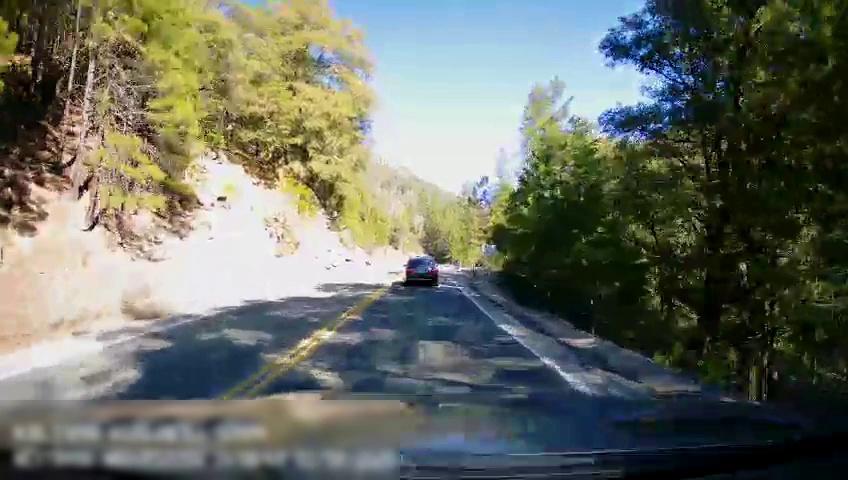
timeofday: Day
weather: Sunny
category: Drivable Space
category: Vehicles | Car
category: Lanes | Opposite Lane
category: Lanes | Opposite Lane
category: Lanes | Current Lane
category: Lanes | Current Lane
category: Traffic | Signs